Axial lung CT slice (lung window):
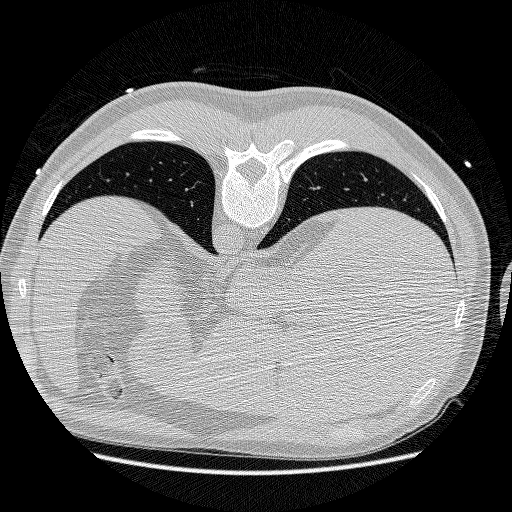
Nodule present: no